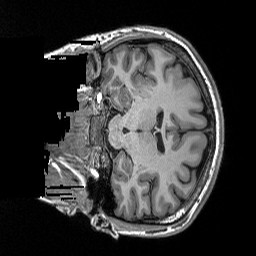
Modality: T1w
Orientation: coronal
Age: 29